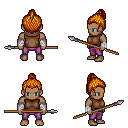
a pixel art fantasy rpg character, male body template, human, dark skin, brown sleeveless shirt, magenta pants, dark blonde short topknot hairstyle, white cloth bandages, spear, four views (front, back, left, right), 2x2 character sprite sheet, small pixel art, hard edges, no anti-aliasing